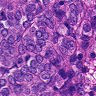
Metastatic tissue present: yes